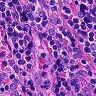
Metastatic tissue present: no